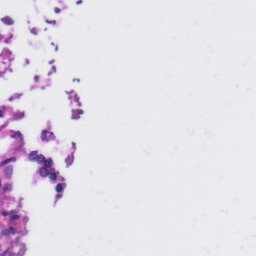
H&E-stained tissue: Liver